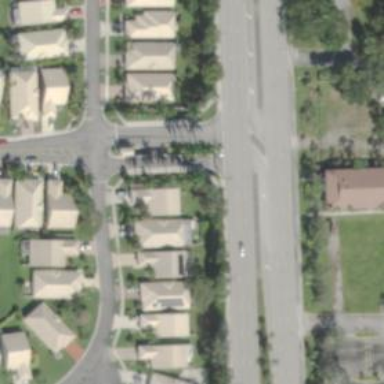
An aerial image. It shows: Secondary road.